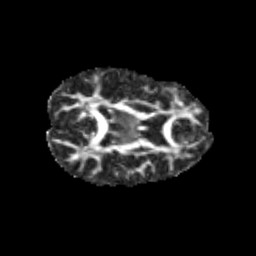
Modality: FA
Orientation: axial
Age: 10
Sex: female
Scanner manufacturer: siemens
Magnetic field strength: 3 T
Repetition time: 3.8 s
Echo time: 0.07 s